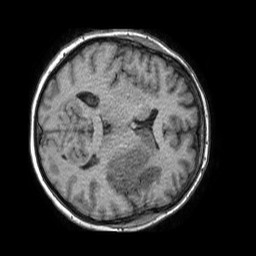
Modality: T1w
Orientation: axial
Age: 42
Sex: female
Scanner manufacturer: philips
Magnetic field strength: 1.5 T
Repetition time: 0.007757 s
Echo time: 0.00354 s